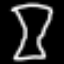
Label: hourglass